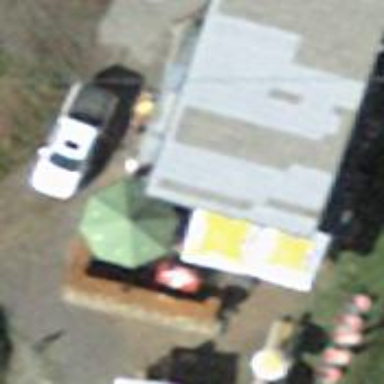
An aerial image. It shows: Building that houses restaurant.